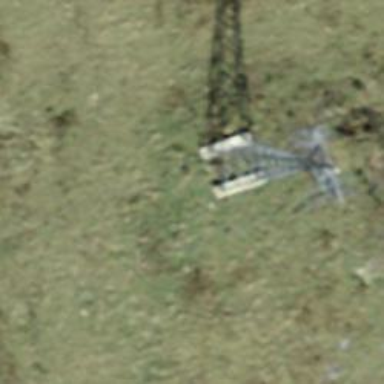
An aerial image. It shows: Chair lift.